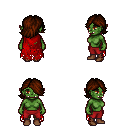
a pixel art fantasy rpg character, female body template, orc, green skin, red tattered cape, red pants, brown swoop hairstyle, brown shoes, four views (front, back, left, right), 2x2 character sprite sheet, small pixel art, hard edges, no anti-aliasing